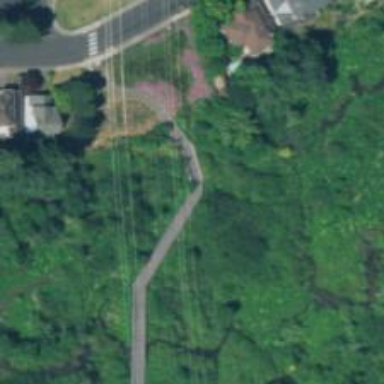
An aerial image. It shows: Bridge for cycleway.